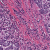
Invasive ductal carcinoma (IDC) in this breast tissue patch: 1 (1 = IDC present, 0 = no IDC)